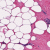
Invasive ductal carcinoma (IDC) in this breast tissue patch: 0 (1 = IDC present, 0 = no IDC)